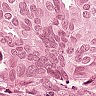
Metastatic tissue present: yes